Interaction volume radius: 10 \u00c5
Interaction volume height: 15 \u00c5
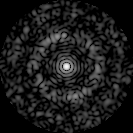
Disorder parameter: 0.817